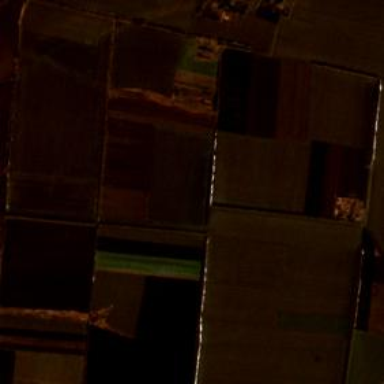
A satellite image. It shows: Picturesque farmland scene.